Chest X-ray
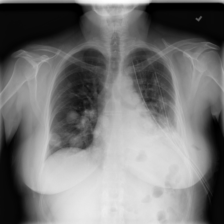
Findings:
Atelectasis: negative
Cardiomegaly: negative
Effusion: positive
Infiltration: negative
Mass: negative
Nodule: positive
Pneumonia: negative
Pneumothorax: negative
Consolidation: negative
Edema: negative
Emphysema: negative
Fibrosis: negative
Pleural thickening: negative
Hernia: negative